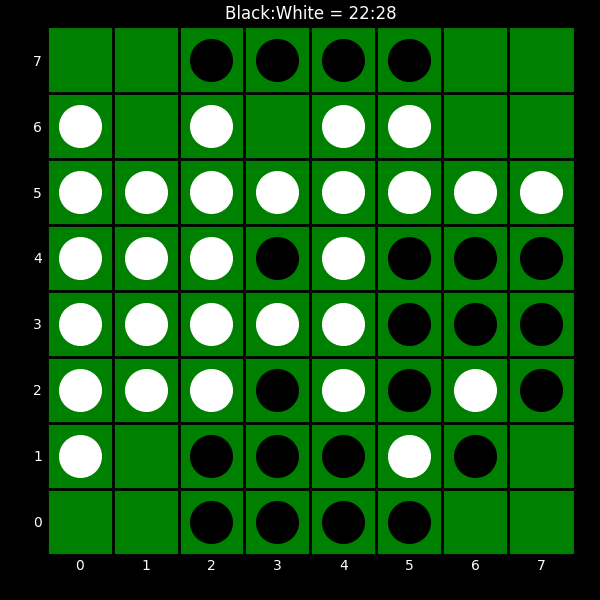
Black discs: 22
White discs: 28